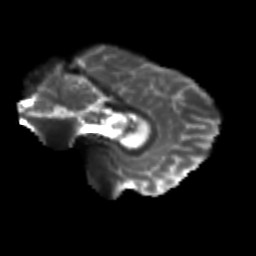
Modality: T2w
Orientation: sagittal
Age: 26
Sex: female
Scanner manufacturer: siemens
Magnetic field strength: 3 T
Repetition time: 3.5 s
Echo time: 0.104 s